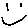
Label: smiley face